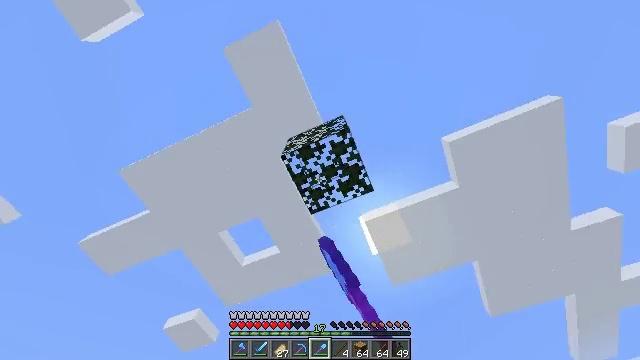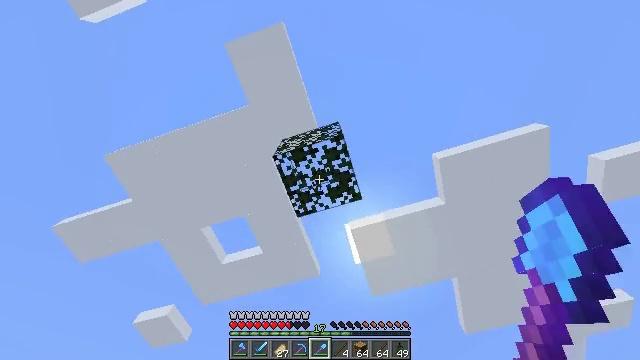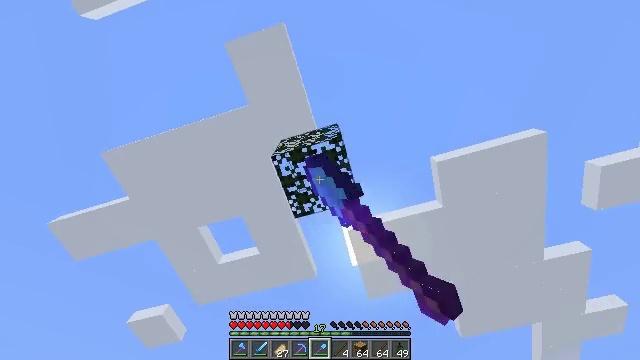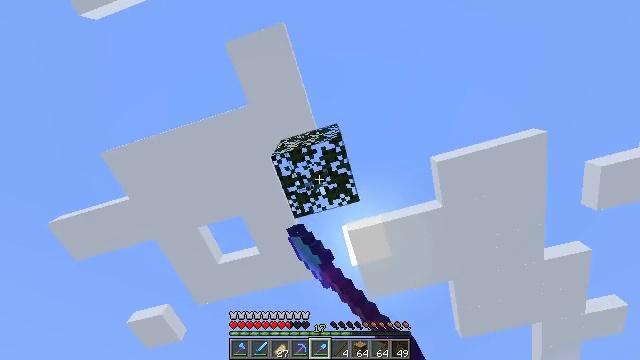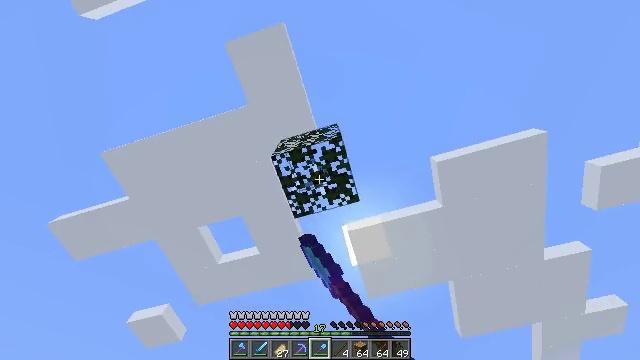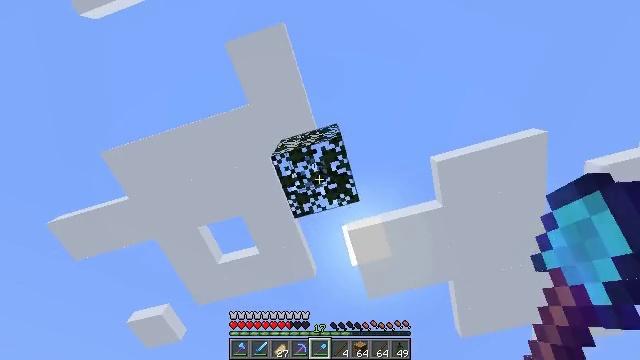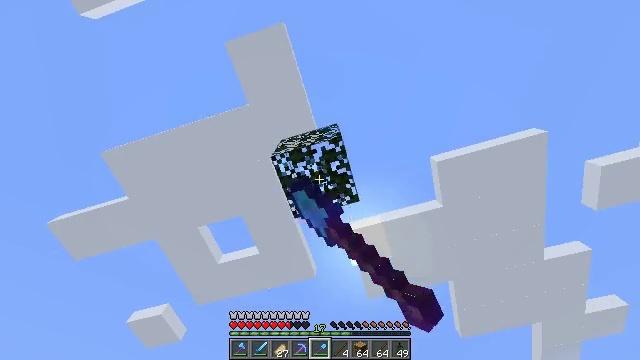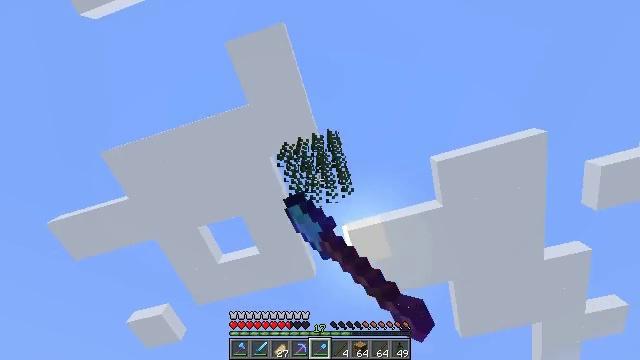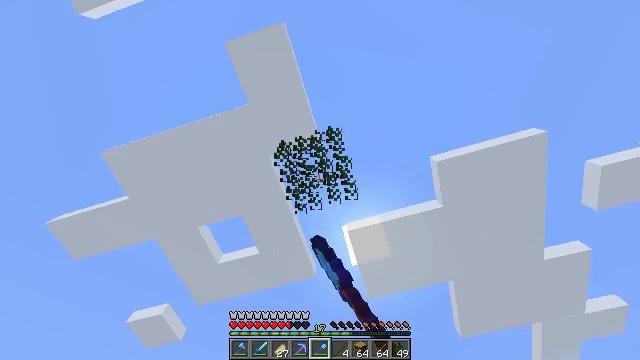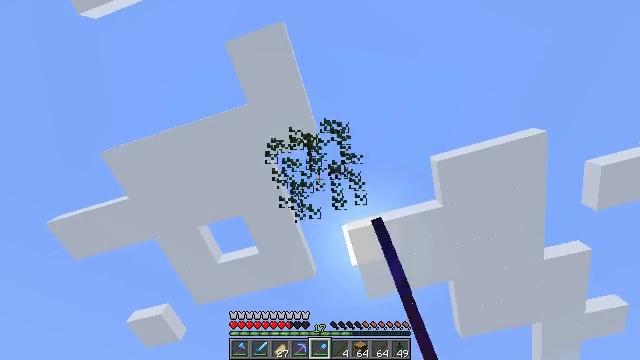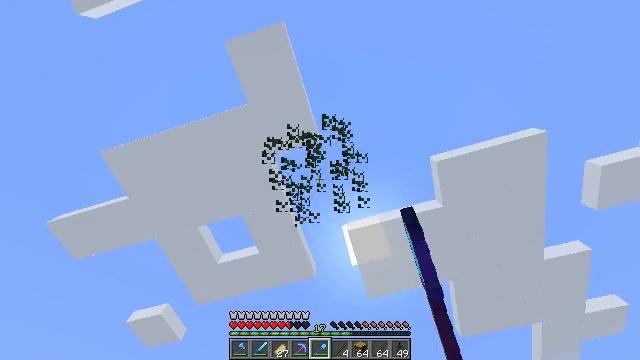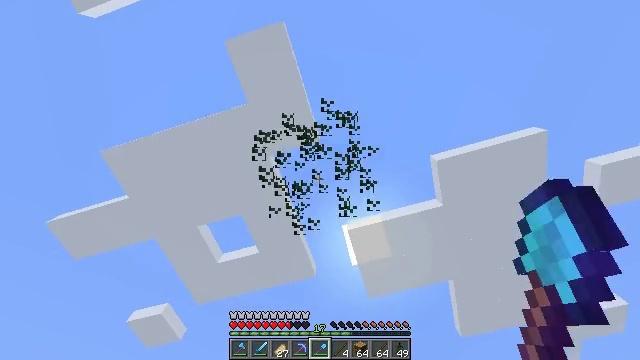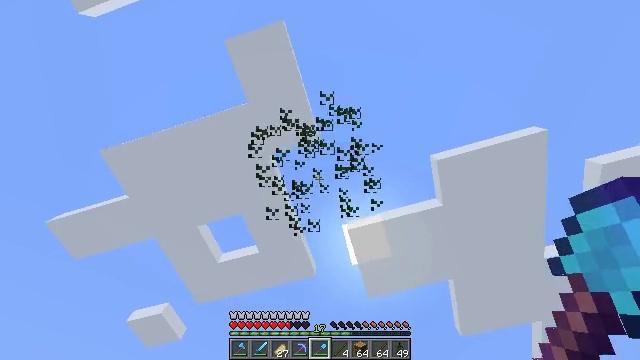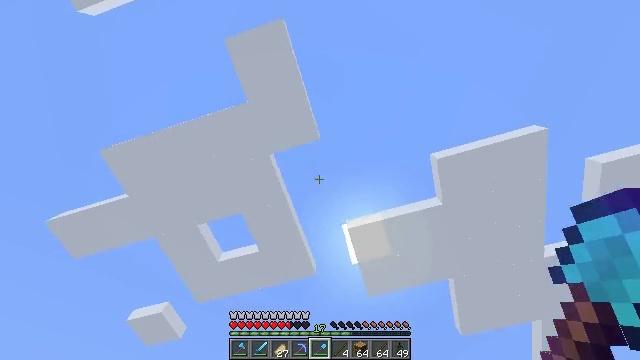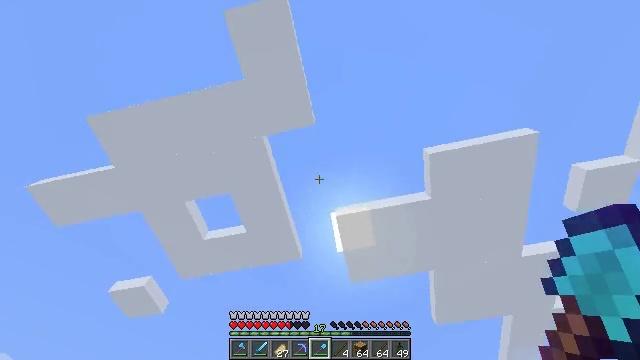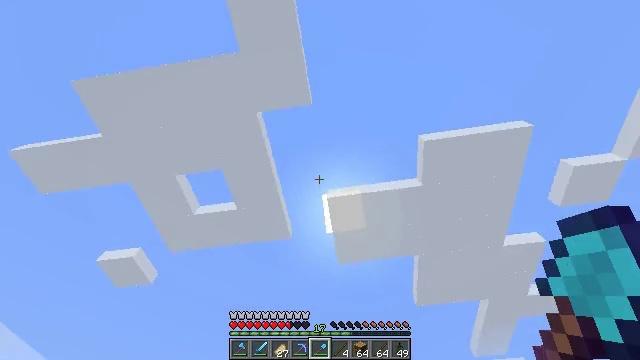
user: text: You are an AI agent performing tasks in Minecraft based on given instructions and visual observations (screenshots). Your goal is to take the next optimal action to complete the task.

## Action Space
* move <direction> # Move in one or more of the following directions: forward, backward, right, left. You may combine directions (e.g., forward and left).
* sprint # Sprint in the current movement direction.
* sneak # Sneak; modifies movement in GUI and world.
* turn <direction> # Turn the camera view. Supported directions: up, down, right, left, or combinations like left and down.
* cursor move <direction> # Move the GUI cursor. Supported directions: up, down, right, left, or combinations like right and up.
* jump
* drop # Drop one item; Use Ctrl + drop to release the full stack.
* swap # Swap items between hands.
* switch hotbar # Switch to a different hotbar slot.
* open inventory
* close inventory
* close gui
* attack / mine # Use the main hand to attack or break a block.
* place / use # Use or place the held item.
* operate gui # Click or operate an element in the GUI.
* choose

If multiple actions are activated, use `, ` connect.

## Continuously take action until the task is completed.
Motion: motion action
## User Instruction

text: Break the spruce leaves to clear the area.
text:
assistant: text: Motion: turn right and up, attack / mine
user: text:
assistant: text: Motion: turn right, attack / mine
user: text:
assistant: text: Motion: attack / mine
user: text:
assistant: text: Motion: attack / mine
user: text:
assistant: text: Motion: attack / mine
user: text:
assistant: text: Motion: attack / mine
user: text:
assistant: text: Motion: attack / mine
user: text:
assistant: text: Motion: attack / mine
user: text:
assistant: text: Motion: attack / mine
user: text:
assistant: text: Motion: attack / mine
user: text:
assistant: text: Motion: move forward, attack / mine
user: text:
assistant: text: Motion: move forward, attack / mine
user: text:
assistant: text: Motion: move forward, attack / mine
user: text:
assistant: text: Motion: move forward, turn right and down
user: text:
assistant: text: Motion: move forward, turn right and down
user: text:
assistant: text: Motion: move forward, turn right and down
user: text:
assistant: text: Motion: move forward, turn down
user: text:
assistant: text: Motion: move forward, sprint, turn down
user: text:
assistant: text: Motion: move forward, sprint, turn down
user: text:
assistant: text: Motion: move forward, sprint, turn down
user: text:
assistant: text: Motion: move forward, turn down
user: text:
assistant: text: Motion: move forward
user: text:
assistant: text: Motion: move forward, sprint
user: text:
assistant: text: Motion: move forward, sprint
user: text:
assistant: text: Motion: move forward, sprint
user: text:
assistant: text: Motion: move forward, sprint
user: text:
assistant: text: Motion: move forward
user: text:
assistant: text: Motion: move forward, turn right and down
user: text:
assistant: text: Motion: move forward, sprint, turn right and down
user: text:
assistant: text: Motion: move forward, sprint, turn right and down